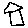
Label: house